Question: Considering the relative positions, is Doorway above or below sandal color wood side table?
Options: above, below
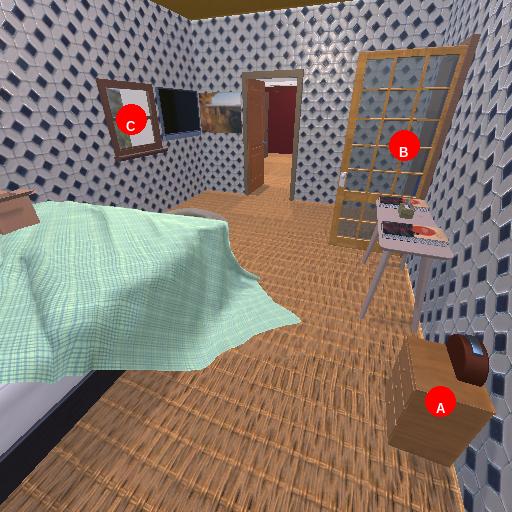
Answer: above